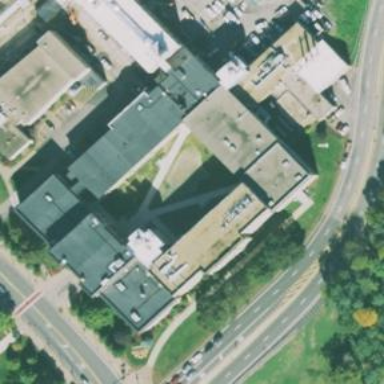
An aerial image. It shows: University building with flat black roof.